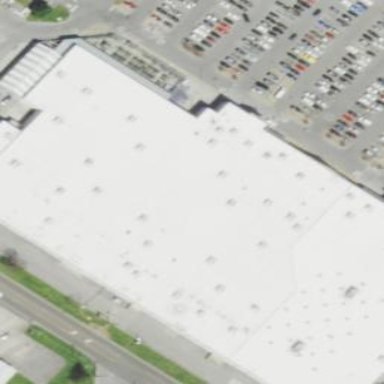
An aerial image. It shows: Building that houses supermarket.